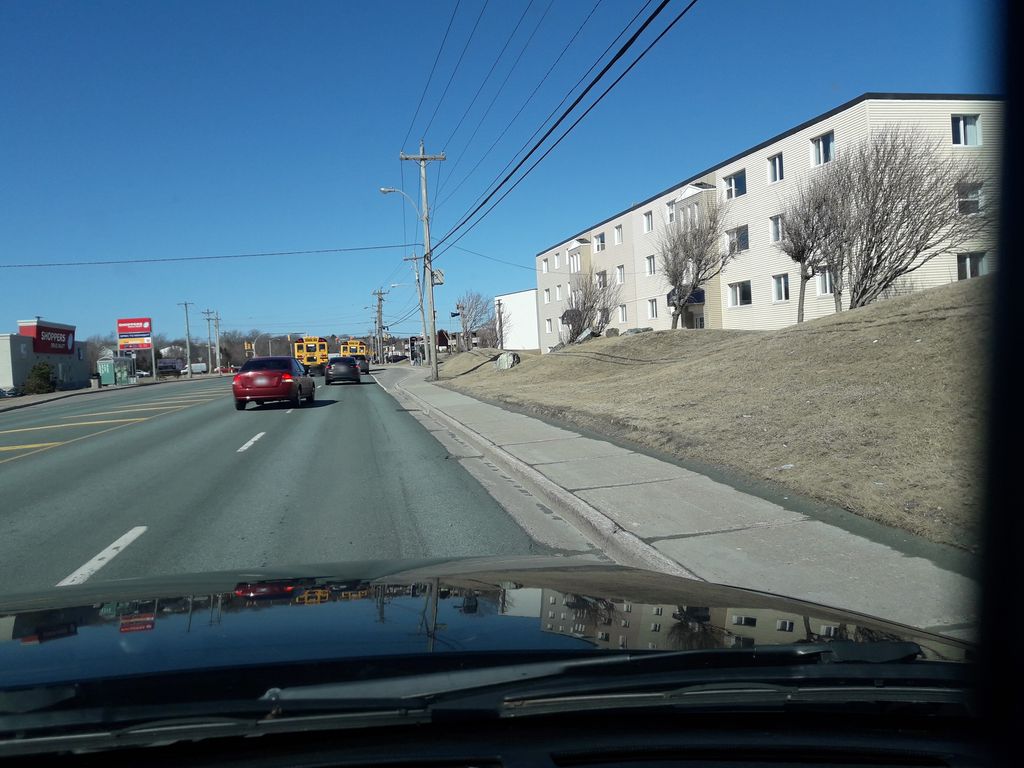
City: st_johns